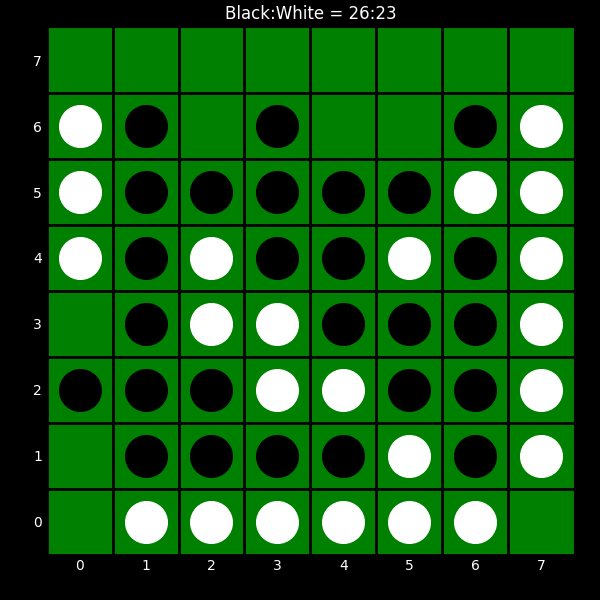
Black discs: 26
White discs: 23